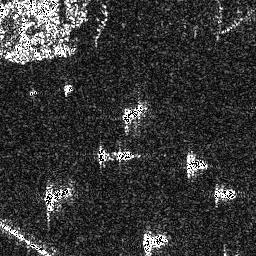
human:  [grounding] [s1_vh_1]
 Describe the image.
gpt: In the satellite image, there is  <ref>1 medium ship </ref> <box>[[16, 71, 28, 82, 0]]</box> located at bottom left,  <ref>2 medium ship </ref> <box>[[36, 56, 52, 64, 0], [46, 38, 57, 50, 0]]</box> located at center,  <ref>1 small ship </ref> <box>[[71, 59, 80, 67, 0]]</box> located at right,  <ref>1 small ship </ref> <box>[[82, 71, 92, 78, 0]]</box> located at bottom right,  <ref>1 medium ship </ref> <box>[[54, 90, 65, 99, 0]]</box> located at bottom.